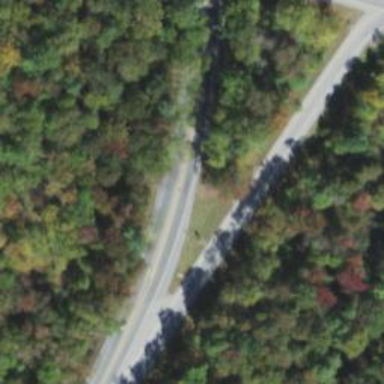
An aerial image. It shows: This image shows trunk highway that functions as expressway.